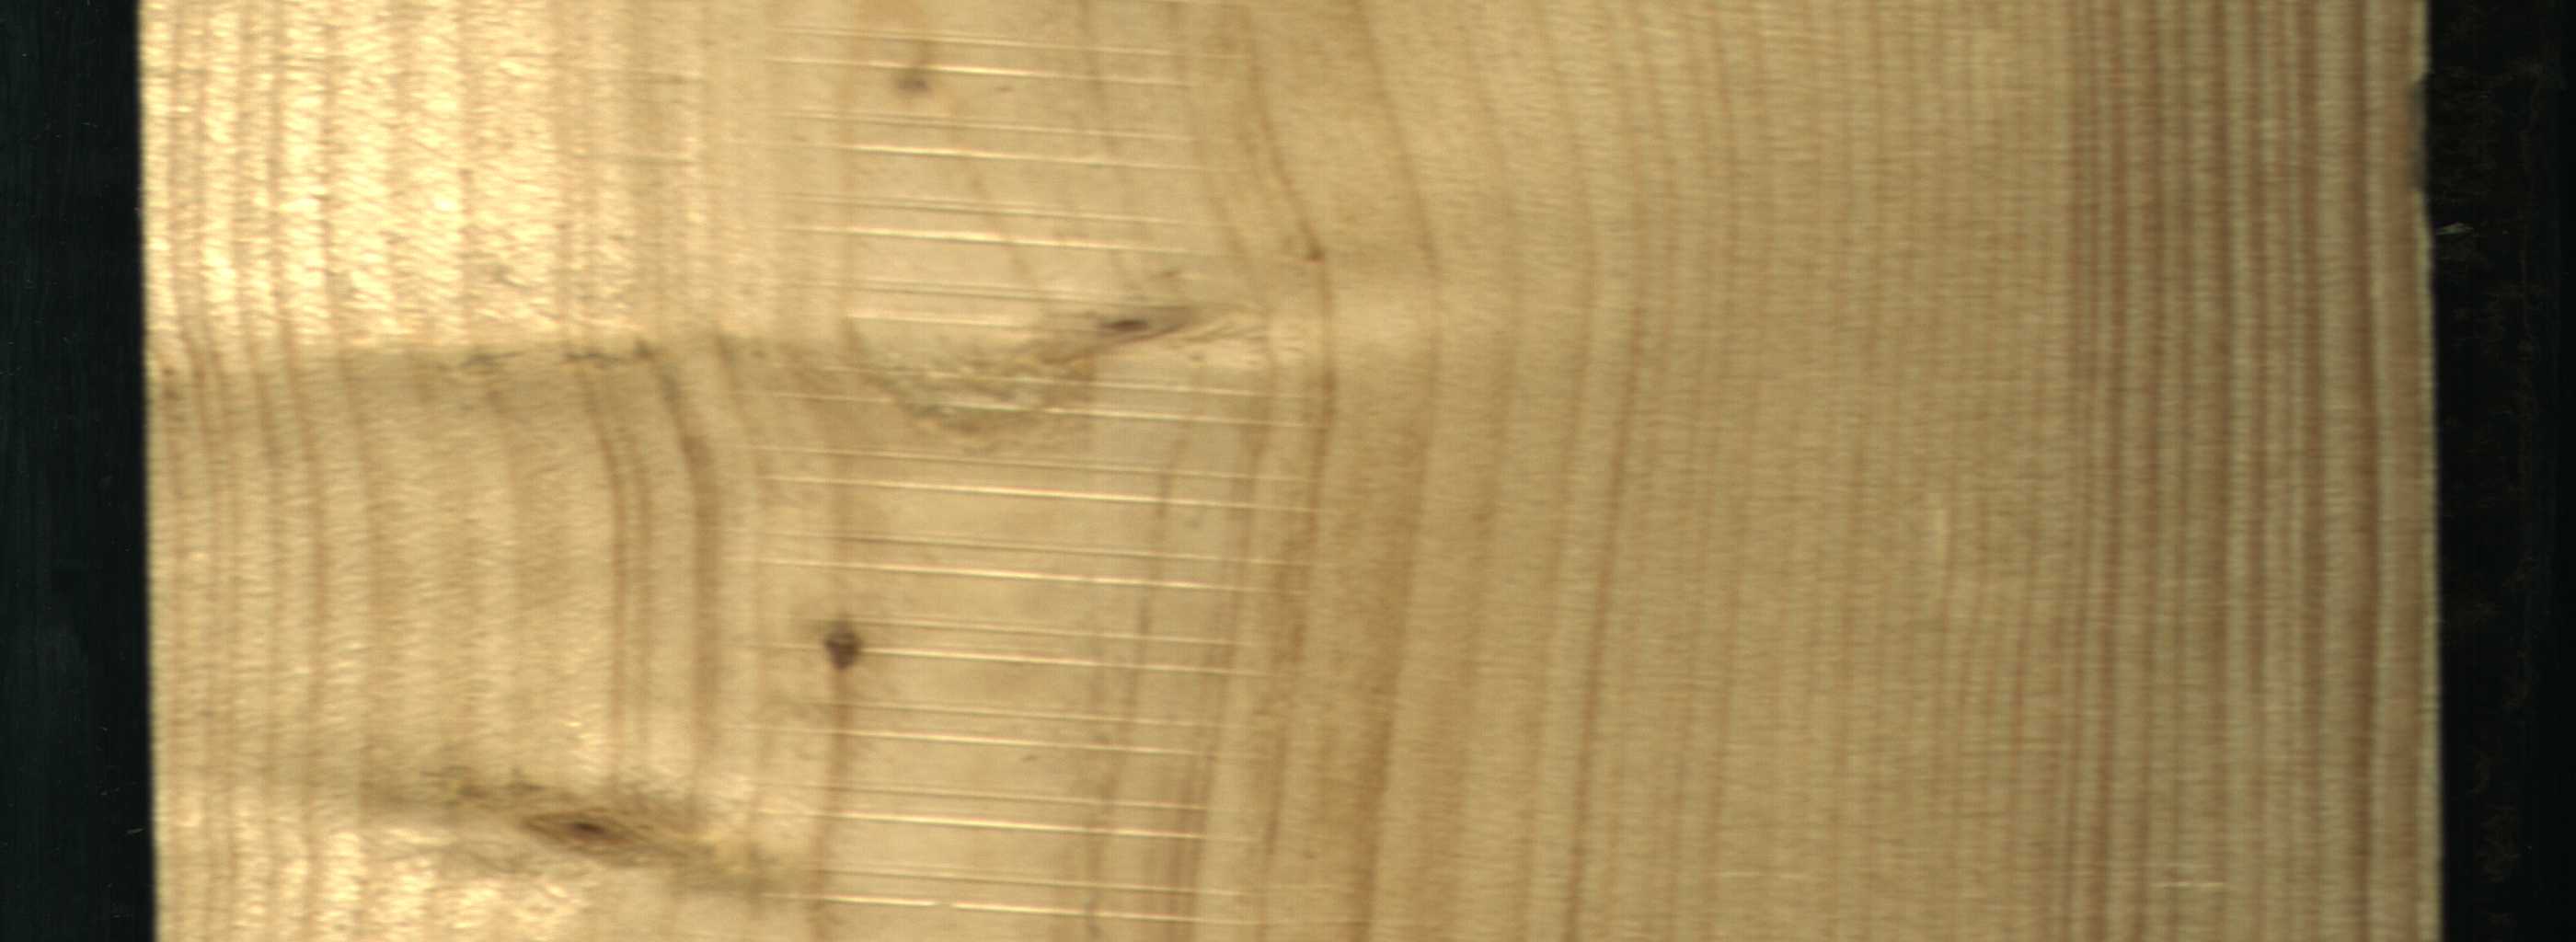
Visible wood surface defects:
Live_Knot
Live_Knot